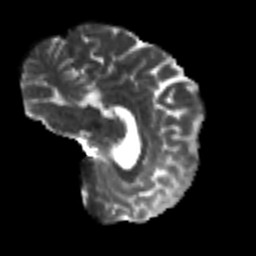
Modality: T2w
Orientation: sagittal
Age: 25
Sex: male
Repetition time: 8.4 s
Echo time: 0.09 s